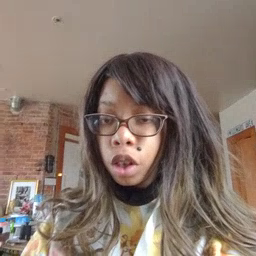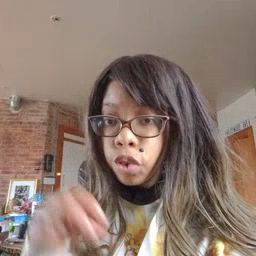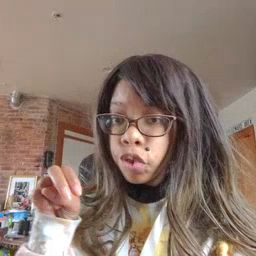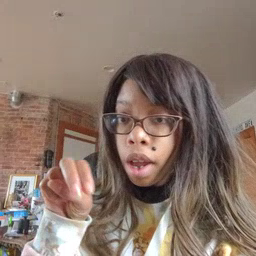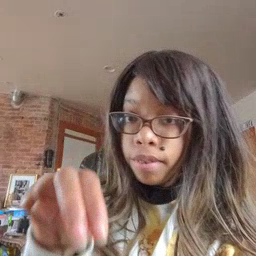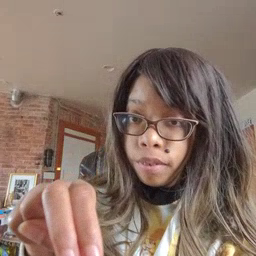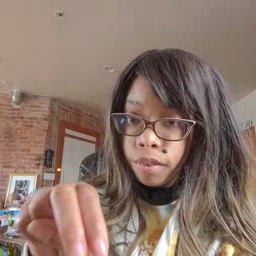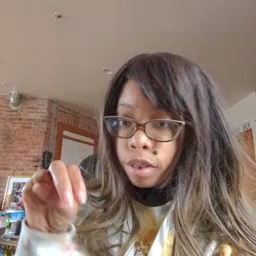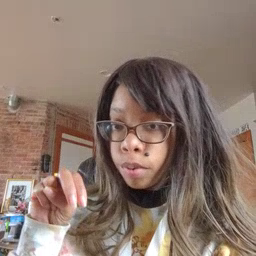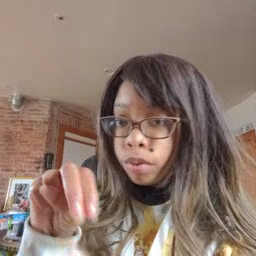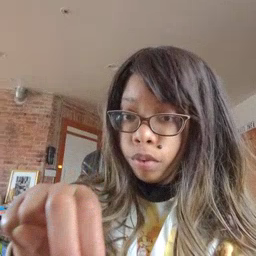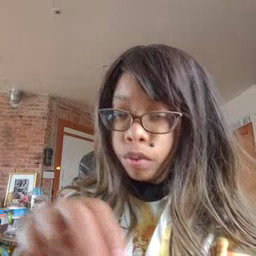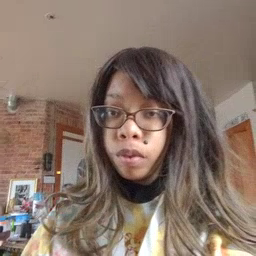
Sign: ride